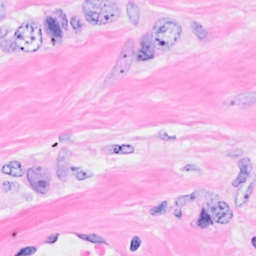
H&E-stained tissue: Breast